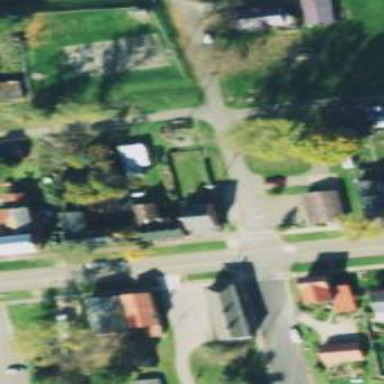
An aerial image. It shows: Neighbourhood designated as historic district.